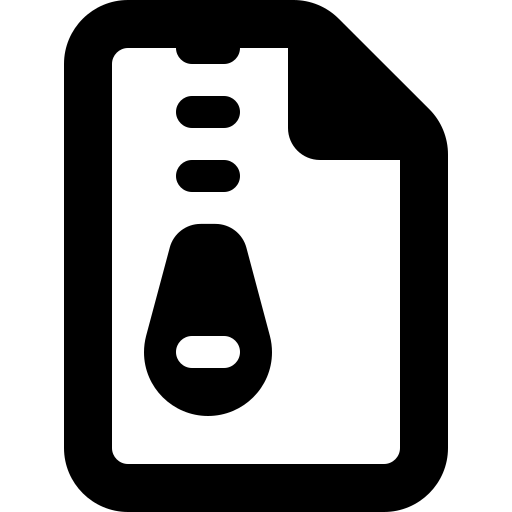
Tags: icon, FontAwesome, fa-icon, outline, file, zipper